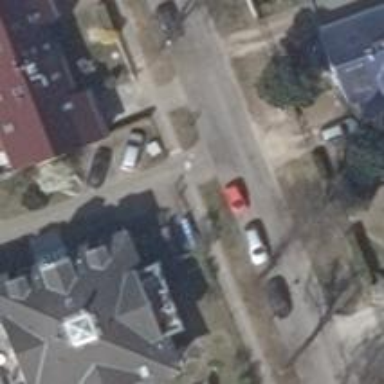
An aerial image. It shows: Residential road with asphalt surface.